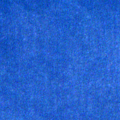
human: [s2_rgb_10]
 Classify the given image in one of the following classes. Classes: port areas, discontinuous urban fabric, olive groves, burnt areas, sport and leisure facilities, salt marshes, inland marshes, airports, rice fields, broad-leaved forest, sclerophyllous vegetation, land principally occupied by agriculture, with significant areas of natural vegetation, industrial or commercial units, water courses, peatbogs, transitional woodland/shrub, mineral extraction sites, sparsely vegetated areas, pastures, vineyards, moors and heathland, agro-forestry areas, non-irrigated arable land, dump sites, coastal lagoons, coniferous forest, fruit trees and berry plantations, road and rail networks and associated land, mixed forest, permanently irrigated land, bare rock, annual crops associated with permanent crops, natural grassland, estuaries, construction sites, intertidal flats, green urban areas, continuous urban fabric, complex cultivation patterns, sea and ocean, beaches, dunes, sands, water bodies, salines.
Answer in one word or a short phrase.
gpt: sea and ocean